Question: Hello to everybody and thank you for your help. I'm managing to build a forest plot of a Cox model with the Survminer package, however, I've got stuck in trying to change the labels of the variables displayed. Is there a way to change the labels displayed without changing variable names? How could I update my string in order to change the names?
'''
ggforest<-ggforest(coxph, data=data)
'''

If I try to use the legend.labs function I obtain this error
'''
ggforest(coxph, data=data, legend.title = c("Prova"),legend.labs=c("Carried AED","Daytime", "Distance 1","Distance 2", "Distance 3"))
Error in ggforest(coxph, data = data, legend.title = c("Prova"), legend.labs = c("Carried AED", :
unused arguments (legend.title = c("Prova"), legend.labs = c("Carried AED", "Daytime", "Distance 1", "Distance 2", "Distance 3"))
'''
Can you help me with changing these labels?
Thank you again
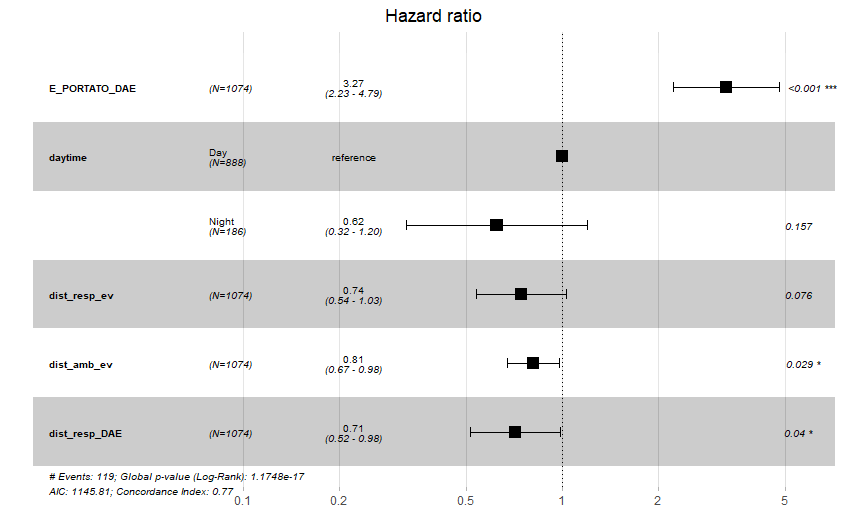
Answer: Based on this GitHub <URL> it seems not possible to change the printed variables' names in a 'ggforest' without changing the variable names. They suggest to use the 'labelled' package to label the variable names with the 'forestmodel'. One problem here is that changing the names only works for numerical variables. I don't have your data, so I will give a reproducible example using the 'colon' dataset:
'''
library(forestmodel)
library(survival)
labelled::var_label(colon) <- list(
sex = "Sex", #this variable is a numeric -> label works
rx = "RX", # factor -> label doesn't work!
adhere = "ADHERE" # numeric -> label works...
)
model <- coxph(Surv(time, status) ~ sex + rx + adhere, data = colon)
print(forest_model(model))
#> Warning in recalculate_width_panels(panel_positions, mapped_text =
#> mapped_text, : Unable to resize forest panel to be smaller than its heading;
#> consider a smaller text size
'''

<URL>
Check this <URL> for extra info.